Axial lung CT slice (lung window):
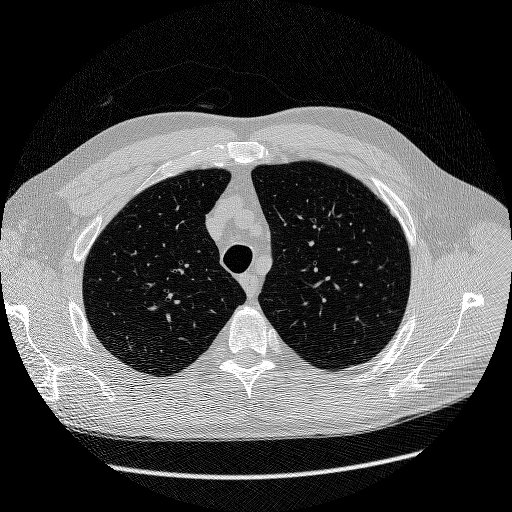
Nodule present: no